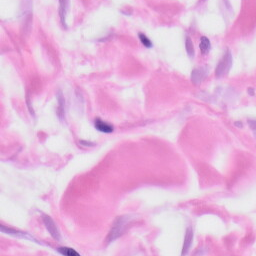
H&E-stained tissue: Skin